Current action and preconditions to check: trajectory_clear

Your task: For each precondition in the list above, predict whether it will hold at this action.

Consider the current scene as observed from the mobile robot's camera, and analyze the predicted future states of all dynamic agents (e.g., people, animals, vehicles, or any moving entities) within the NEXT SECOND.

IMPORTANT: Only answer "very likely" if you are absolutely certain—based on strong, clear evidence—that a dynamic agent will violate the precondition in the predicted future state. Do NOT answer "very likely" for unlikely, ambiguous, or low-probability risks.

Ask yourself for each precondition: Is there a high probability, with clear and convincing evidence, that the predicted future states of any dynamic agent will interfere with the predicted future state of the currently executing action within the NEXT SECOND, causing that precondition to fail?

Assess the risk level based on these predictions. Use "likely" or "very likely" if motions create a clear risk of interference.

Use "neutral" or "improbable" if agents are nearby but their predicted paths are clearly diverging or non-conflicting.

Failure Risk Categories: "very improbable", "improbable", "neutral", "likely", "very likely"

Answer Format: Output ONLY the probability_of_failure value from these categories: "very improbable", "improbable", "neutral", "likely", "very likely"

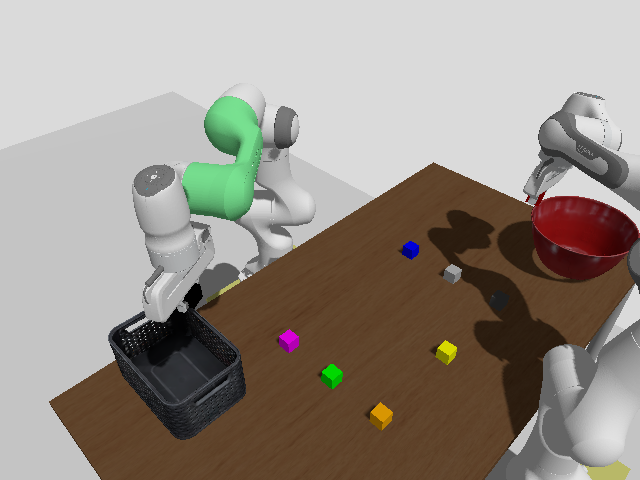

Answer: very improbable